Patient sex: M
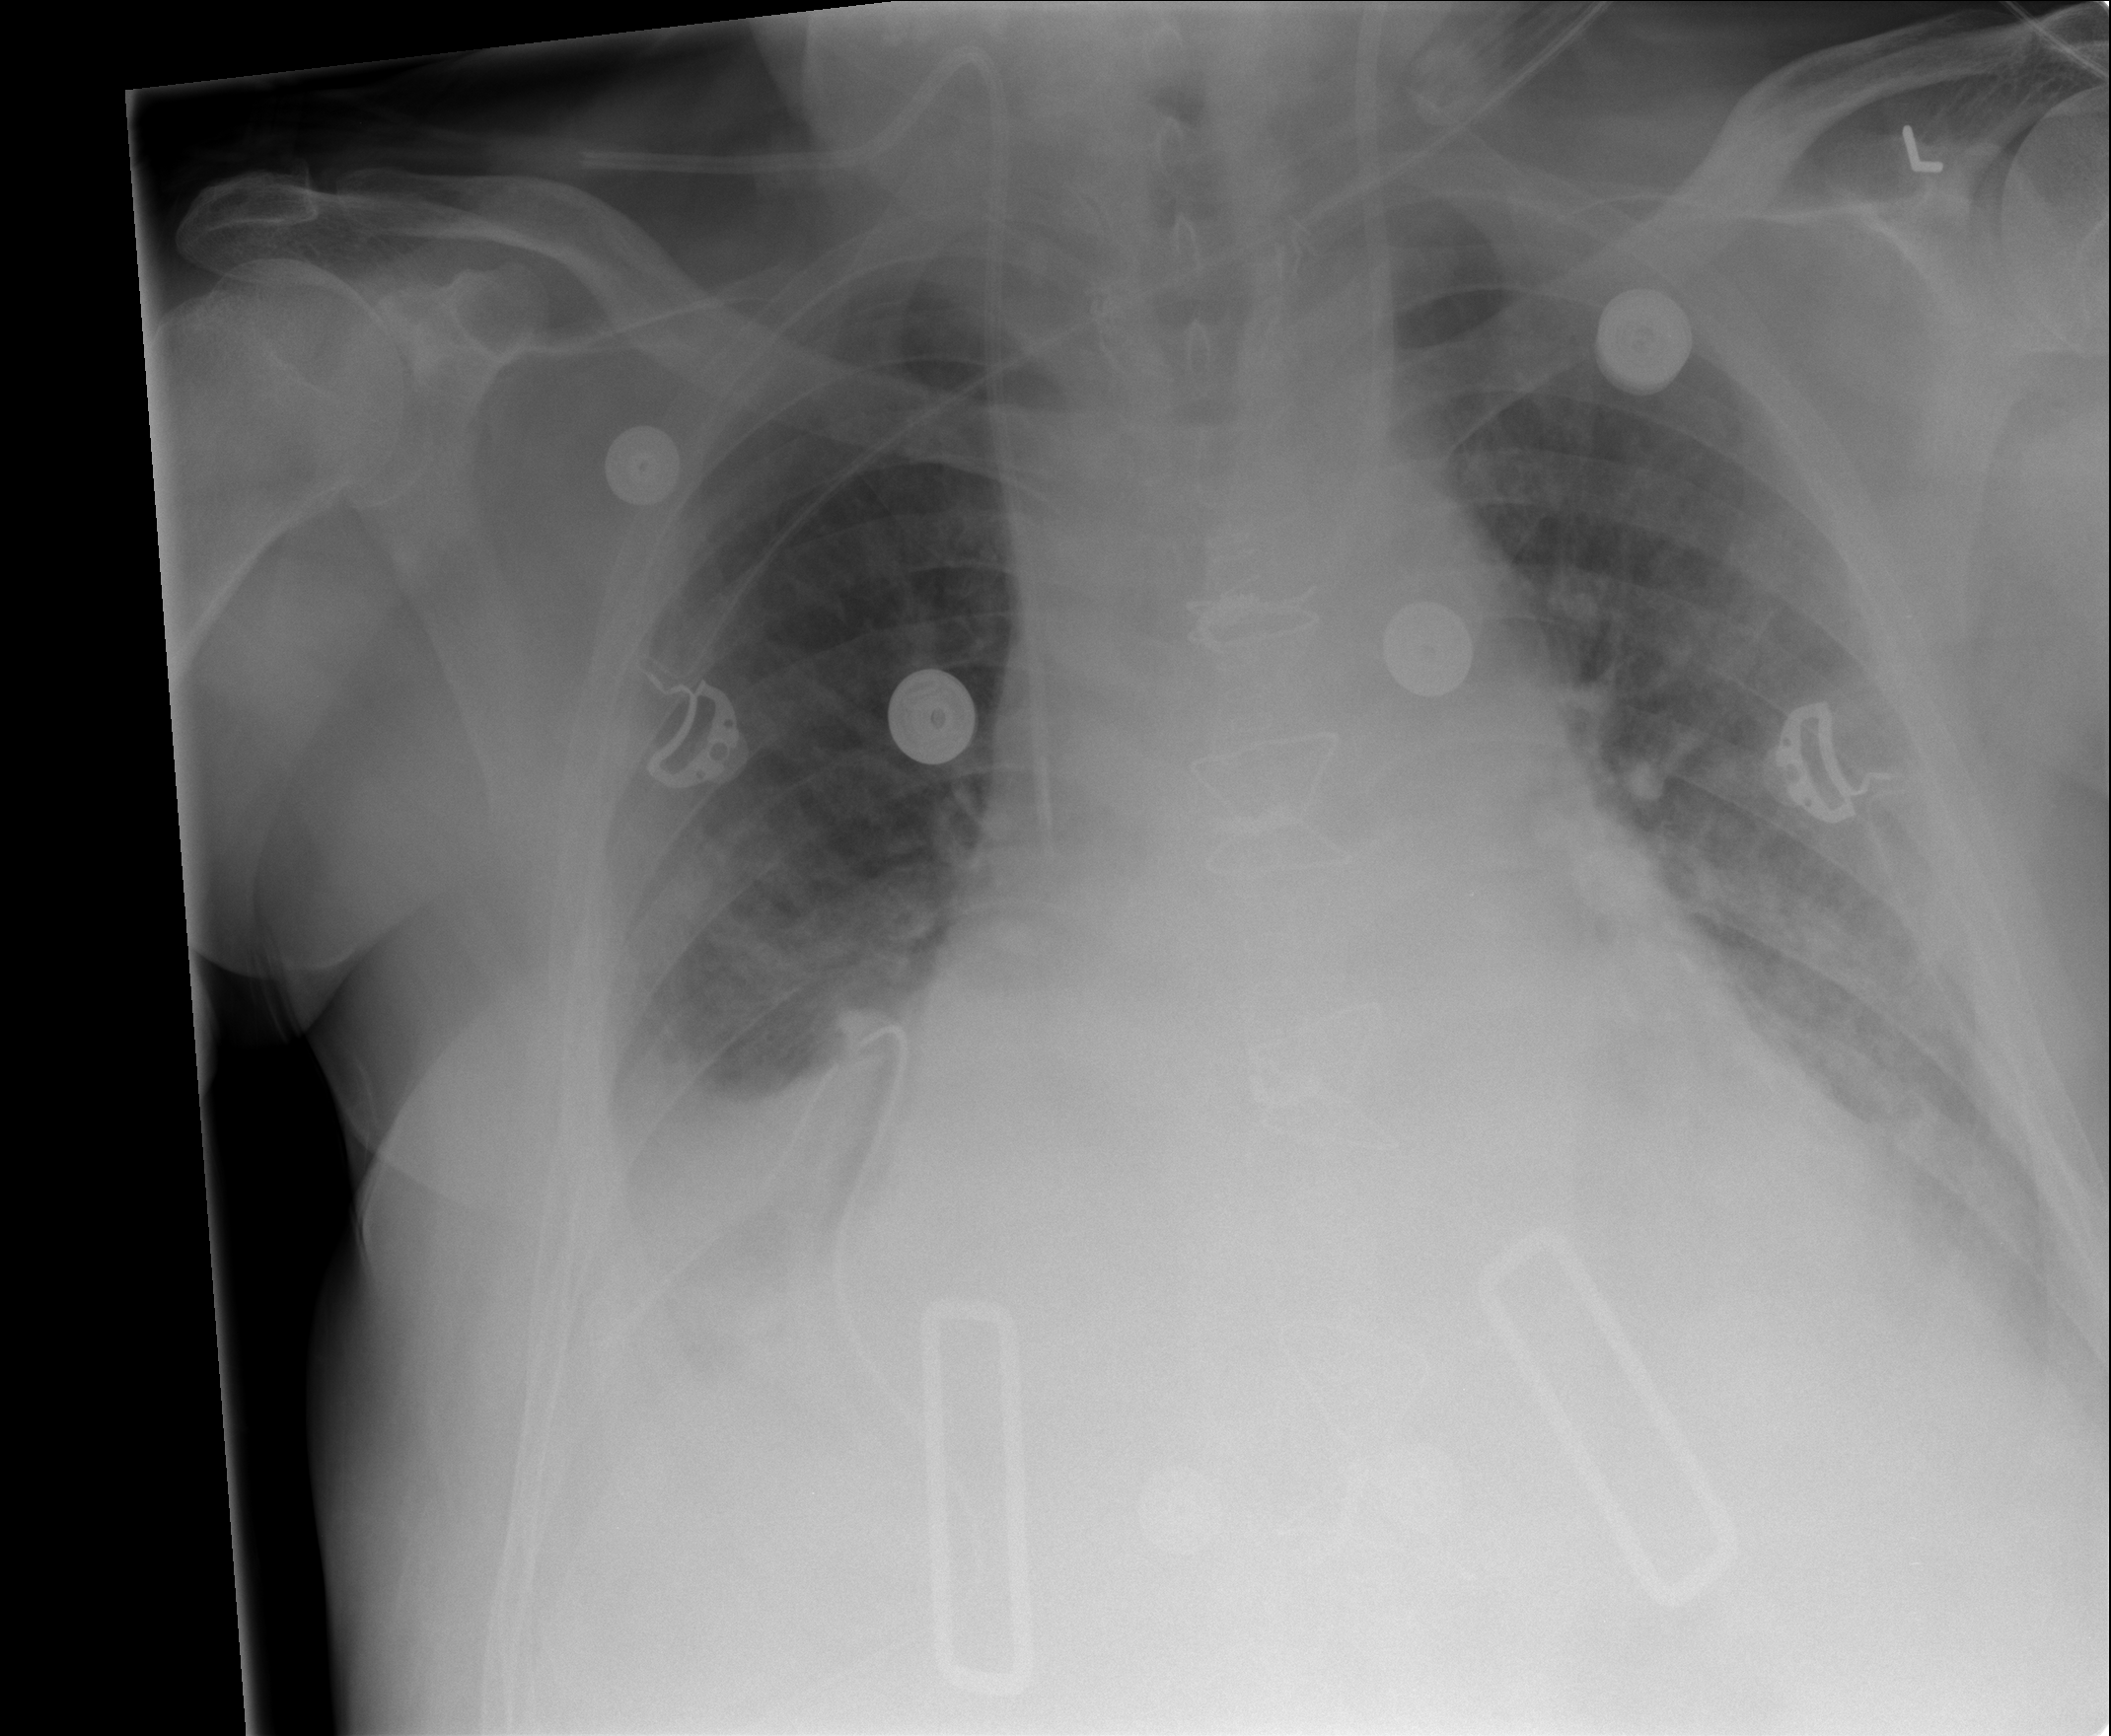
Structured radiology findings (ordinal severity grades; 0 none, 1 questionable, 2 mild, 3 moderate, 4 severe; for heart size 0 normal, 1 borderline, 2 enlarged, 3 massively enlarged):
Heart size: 3
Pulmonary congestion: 3
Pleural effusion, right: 3
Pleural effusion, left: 2
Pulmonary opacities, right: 2
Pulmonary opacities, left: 2
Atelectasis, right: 2
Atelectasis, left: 2